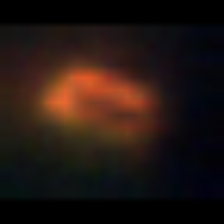
Taxon: Unknown_phyto
Group: Unknown